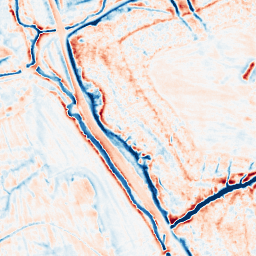
Category: multiscale
Decomposition family: dog_multiscale
Decomposition parameters: sigma_ratio: 1.6
n_scales: 4
base_sigma: 0.5
Upsampling method: sinc_blackman
Upsampling parameters: scale: 2
kernel_size: 16
Upsampling scale: 2